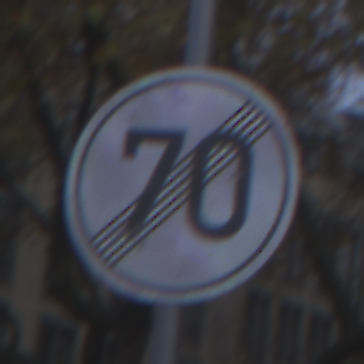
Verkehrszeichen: EndeGeschwindigkeit70
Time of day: SunriseSunset
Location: Outdoor (Urban)
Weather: PartlyCloudy
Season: NotSpecified
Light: Natural